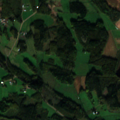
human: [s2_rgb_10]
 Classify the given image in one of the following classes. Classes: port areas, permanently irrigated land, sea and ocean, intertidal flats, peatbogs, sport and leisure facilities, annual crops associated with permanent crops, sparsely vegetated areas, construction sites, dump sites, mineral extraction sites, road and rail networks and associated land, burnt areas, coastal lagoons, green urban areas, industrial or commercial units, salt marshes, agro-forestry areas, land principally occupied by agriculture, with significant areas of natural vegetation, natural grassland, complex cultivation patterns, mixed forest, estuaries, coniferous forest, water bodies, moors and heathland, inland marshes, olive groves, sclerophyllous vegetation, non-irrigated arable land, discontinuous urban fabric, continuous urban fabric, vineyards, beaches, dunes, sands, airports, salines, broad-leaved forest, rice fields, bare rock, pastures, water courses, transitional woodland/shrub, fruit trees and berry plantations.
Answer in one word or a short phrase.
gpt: land principally occupied by agriculture, with significant areas of natural vegetation, coniferous forest, water bodies